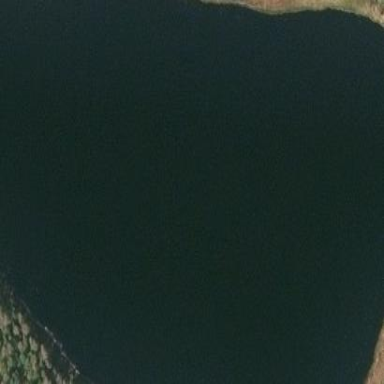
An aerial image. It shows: Lake with natural water.